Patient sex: F
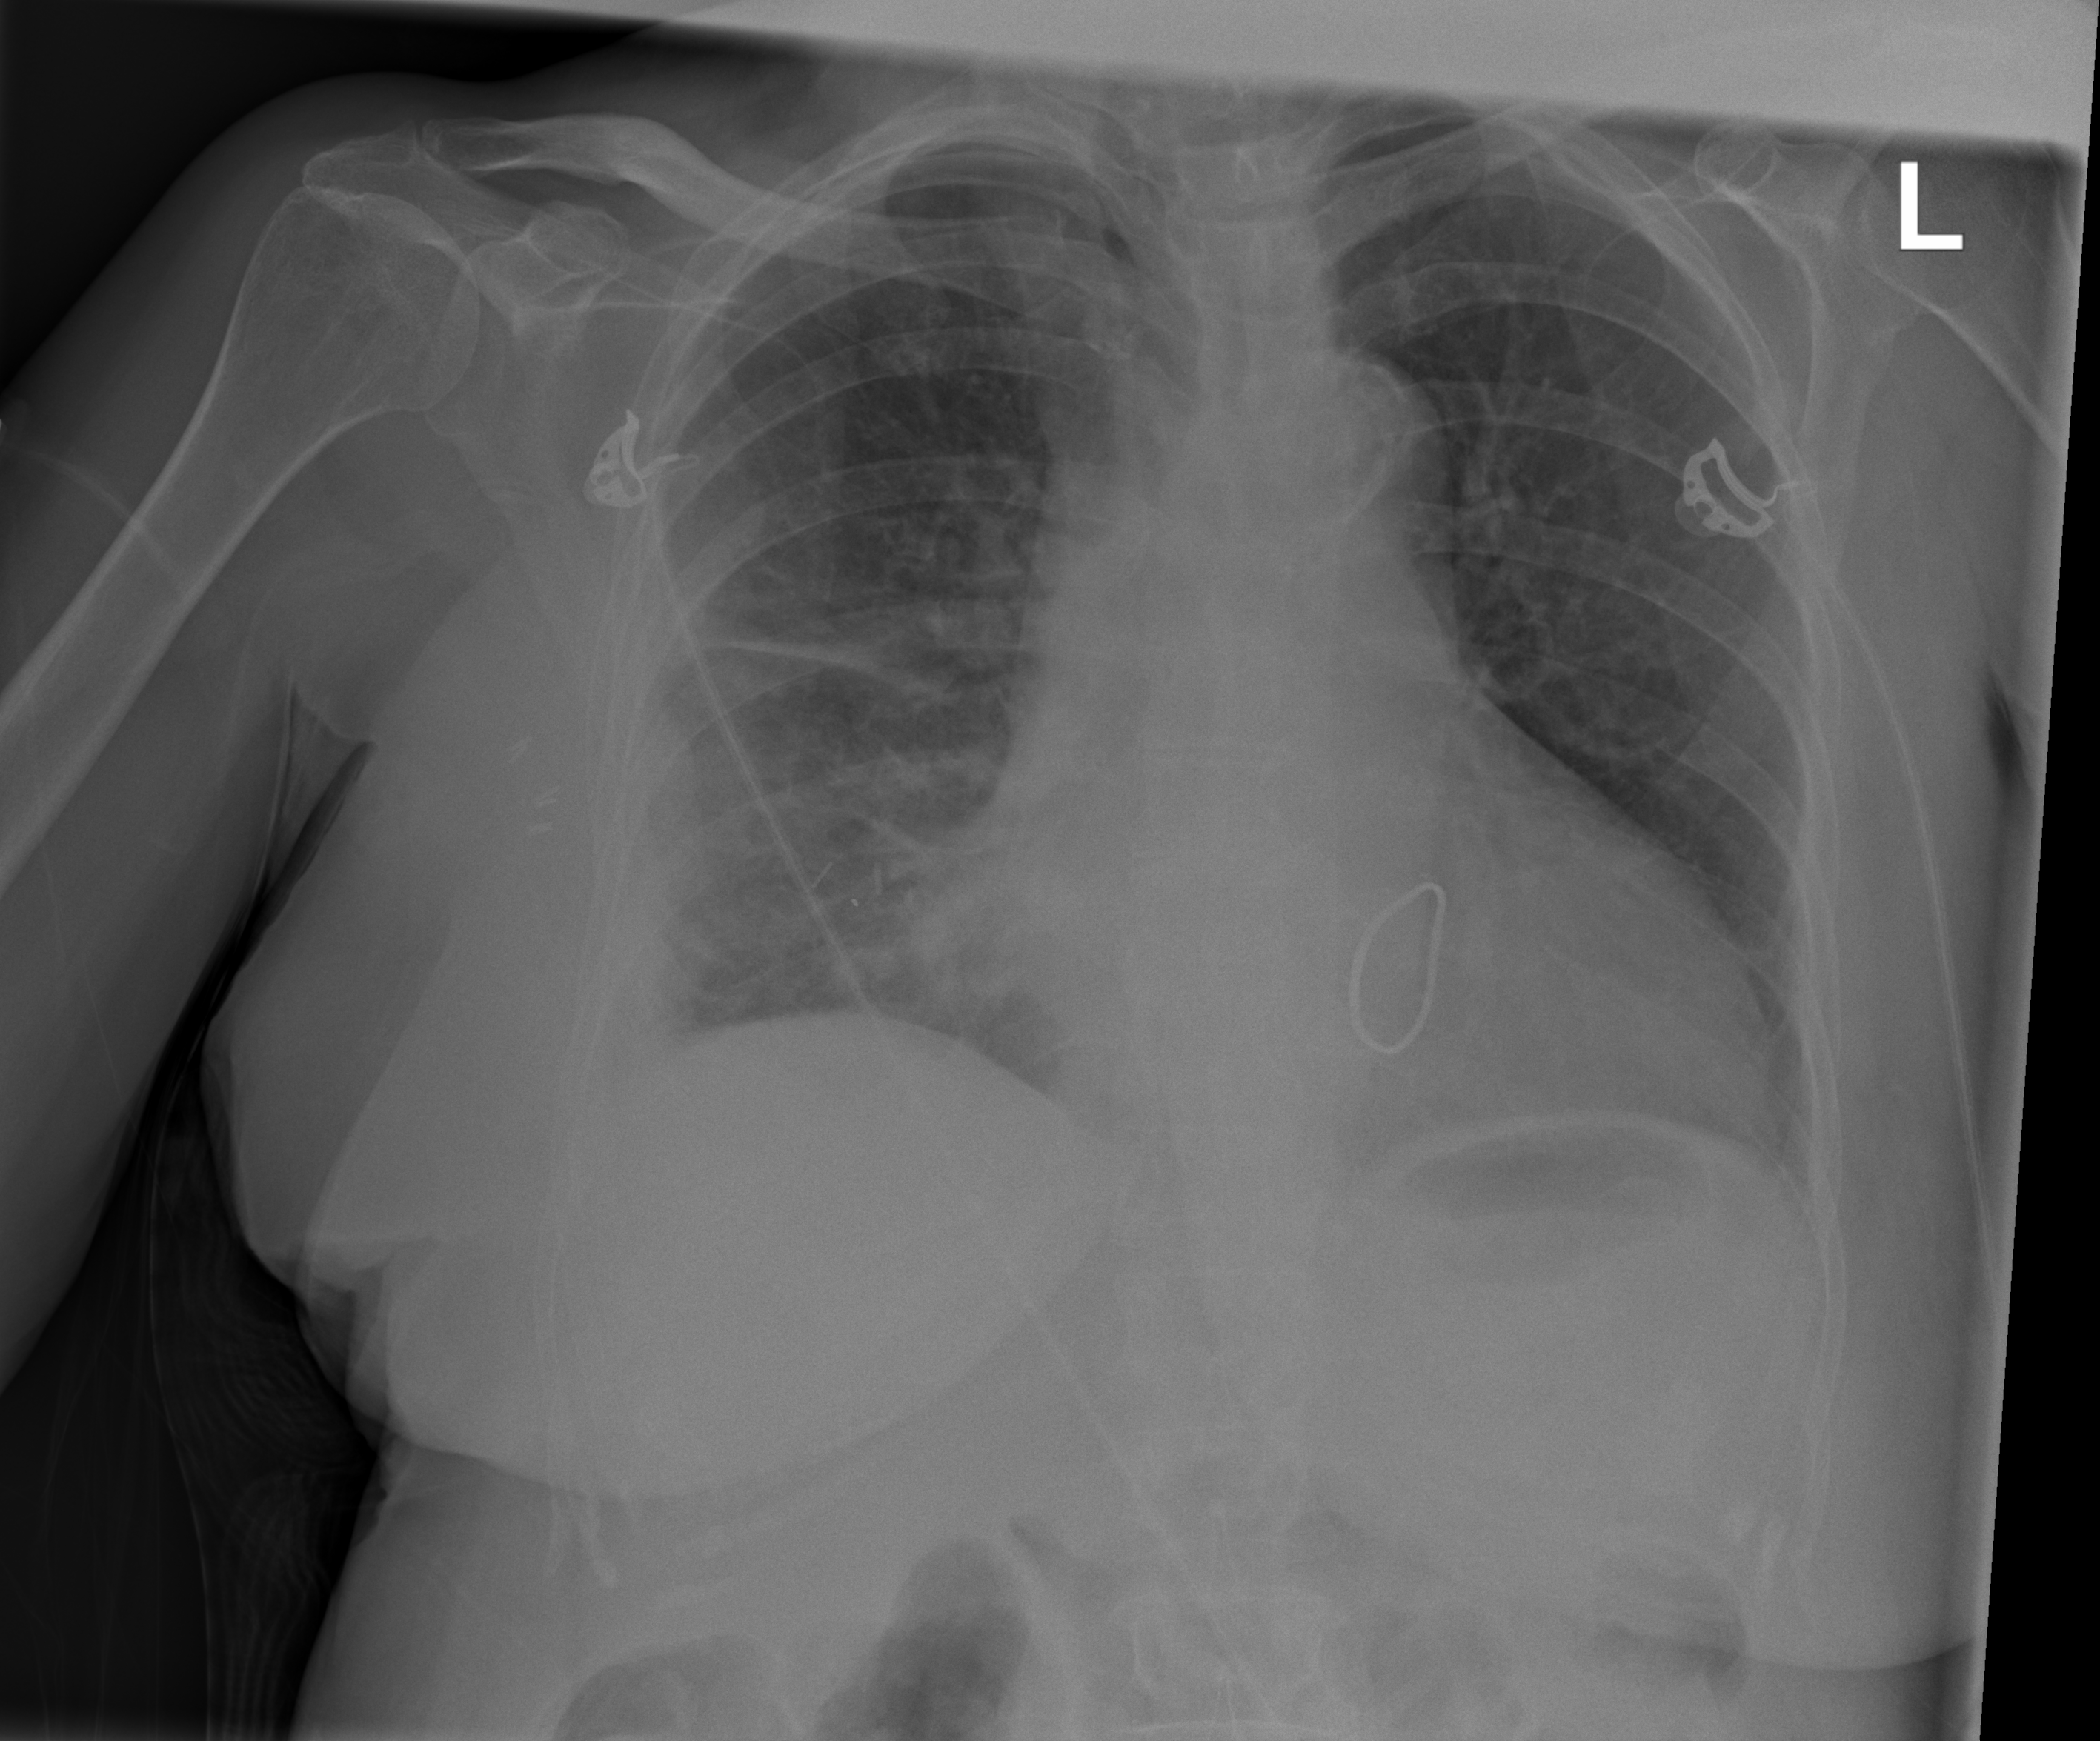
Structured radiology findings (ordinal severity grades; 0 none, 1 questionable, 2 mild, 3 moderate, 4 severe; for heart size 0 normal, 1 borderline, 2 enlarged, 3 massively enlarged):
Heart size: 2
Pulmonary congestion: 2
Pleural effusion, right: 2
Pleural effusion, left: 0
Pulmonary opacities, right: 2
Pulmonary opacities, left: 0
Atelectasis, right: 2
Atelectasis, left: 0